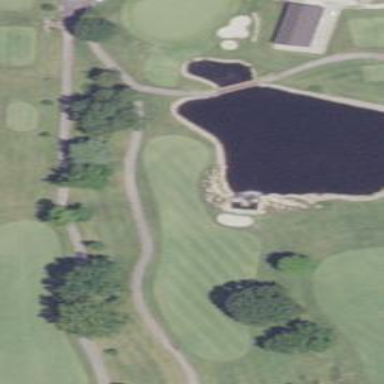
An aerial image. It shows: View of golf hole.